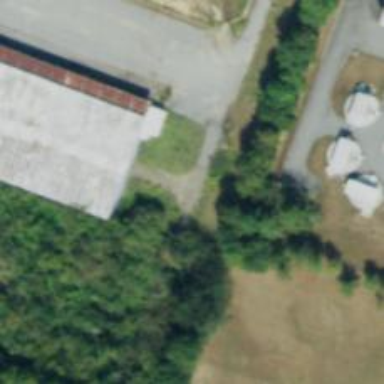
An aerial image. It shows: Driveway for service vehicles.